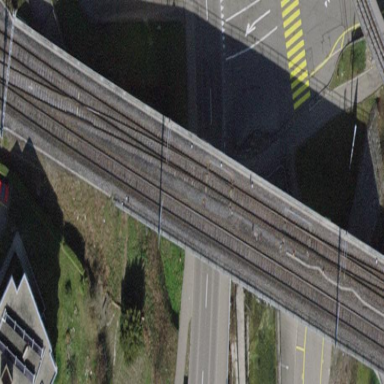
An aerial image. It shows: Man-made bridge.